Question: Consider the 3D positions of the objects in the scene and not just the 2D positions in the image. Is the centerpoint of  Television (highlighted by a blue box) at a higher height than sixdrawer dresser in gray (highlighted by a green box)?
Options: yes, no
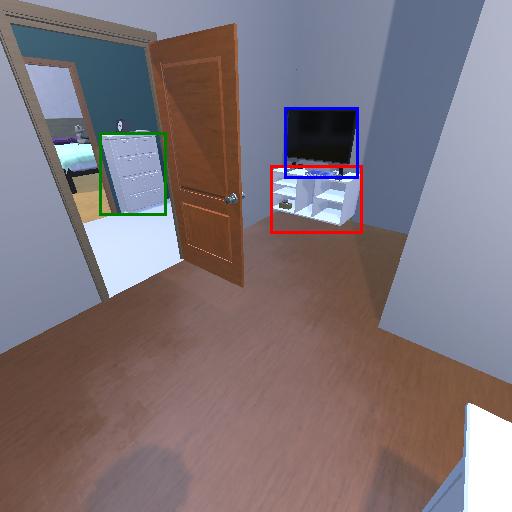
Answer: yes